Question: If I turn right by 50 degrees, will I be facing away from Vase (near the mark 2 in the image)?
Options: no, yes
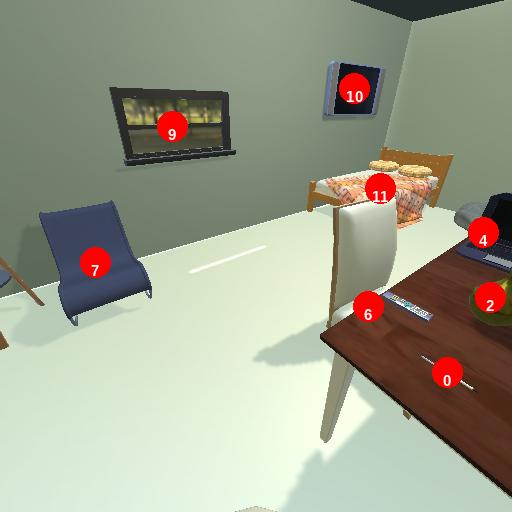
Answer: no